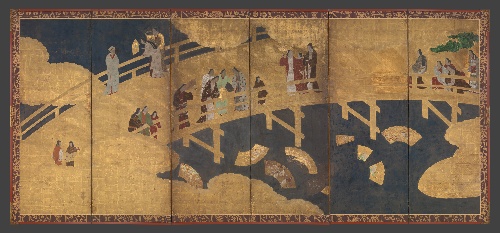
Title: 扇流図屏風|Women on a Bridge Tossing Fans into a River
Date: early 17th century
Object type: Screen
Classification: Paintings
Medium: Six-panel folding screen; ink, color, gold, and gold leaf on paper
Culture: Japan
Period: Edo period (1615–1868)
Dimensions: Image: 60 1/4 in. × 11 ft. 7 13/16 in. (153 × 355.2 cm)
Overall: 66 3/4 in. × 12 ft. 2 1/8 in. (169.5 × 371.2 cm)
Department: Asian Art
Credit line: Mary Griggs Burke Collection, Gift of the Mary and Jackson Burke Foundation, 2015
Accession year: 2015
Repository: Metropolitan Museum of Art, New York, NY
Tags: Bridges|Fans|Men|Women|Rivers